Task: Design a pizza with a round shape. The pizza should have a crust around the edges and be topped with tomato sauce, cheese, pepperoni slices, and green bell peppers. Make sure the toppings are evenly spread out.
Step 67:
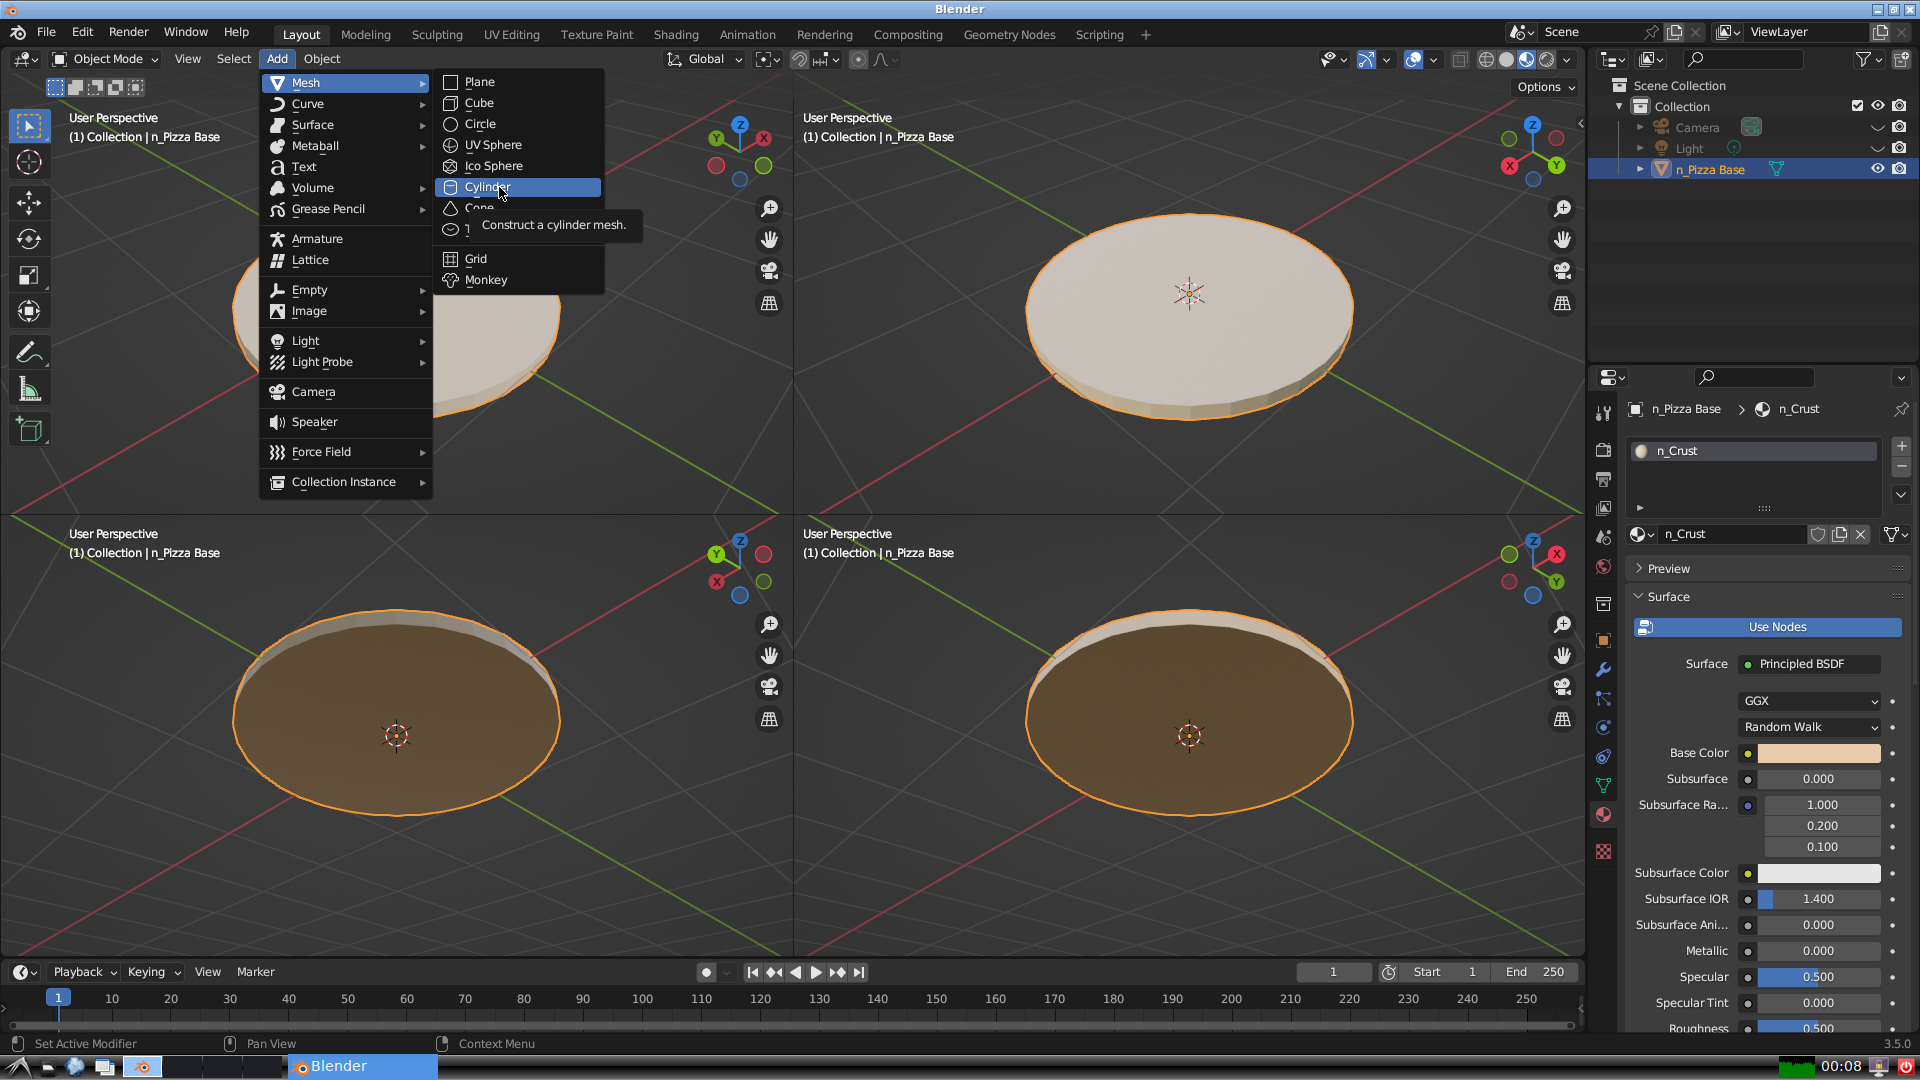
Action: click: no